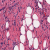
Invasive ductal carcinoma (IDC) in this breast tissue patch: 0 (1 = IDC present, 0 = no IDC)